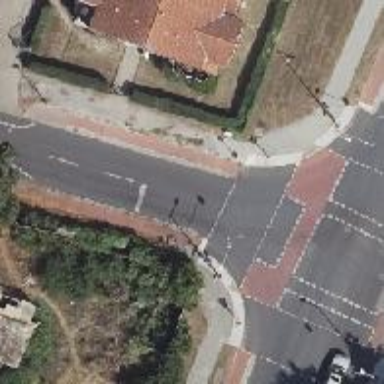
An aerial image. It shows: Road with traffic signals.